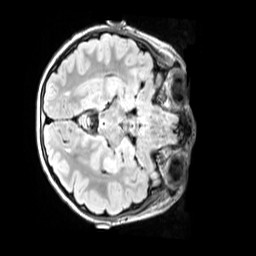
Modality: FLAIR
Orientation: axial
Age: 11
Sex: male
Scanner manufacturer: siemens
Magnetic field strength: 3 T
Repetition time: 5 s
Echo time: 0.388 s